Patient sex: M
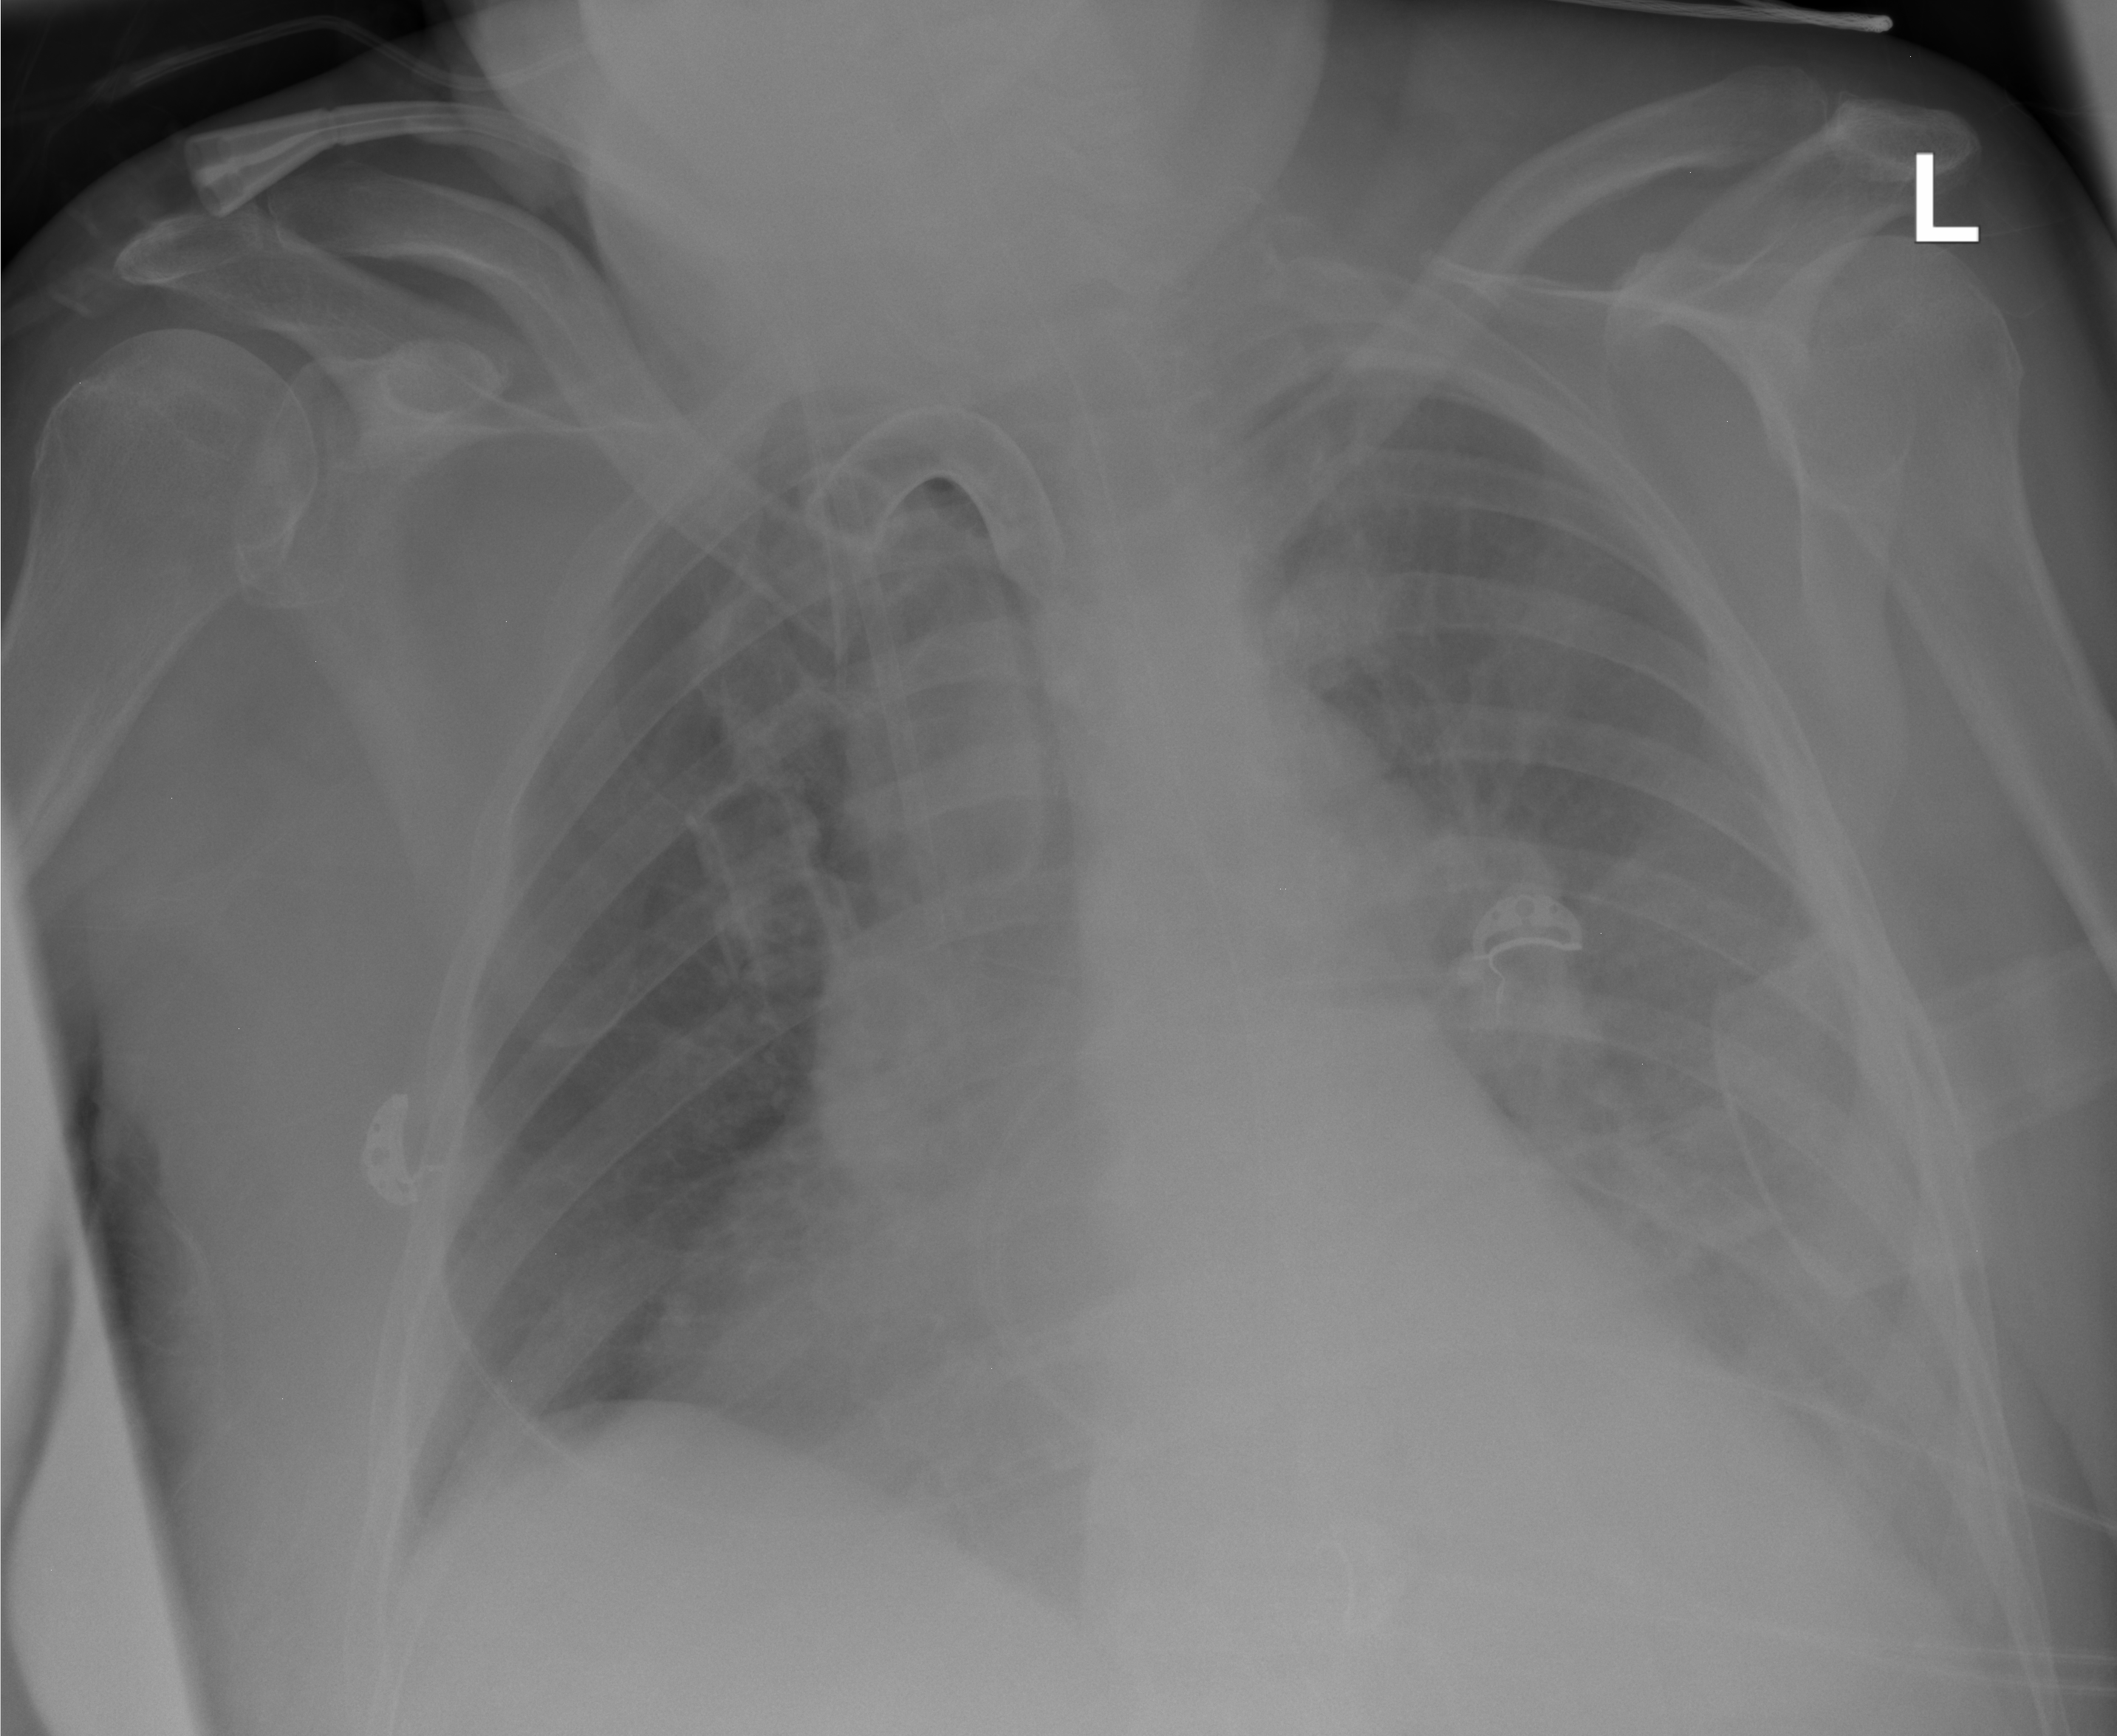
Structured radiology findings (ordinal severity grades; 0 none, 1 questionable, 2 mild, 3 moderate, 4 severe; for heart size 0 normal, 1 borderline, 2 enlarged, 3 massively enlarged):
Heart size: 2
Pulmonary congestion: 2
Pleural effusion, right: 1
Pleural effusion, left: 2
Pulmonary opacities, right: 2
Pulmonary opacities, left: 1
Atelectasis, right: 2
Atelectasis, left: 2